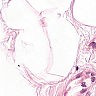
Metastatic tissue present: no